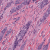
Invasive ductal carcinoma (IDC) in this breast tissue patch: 1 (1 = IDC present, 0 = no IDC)